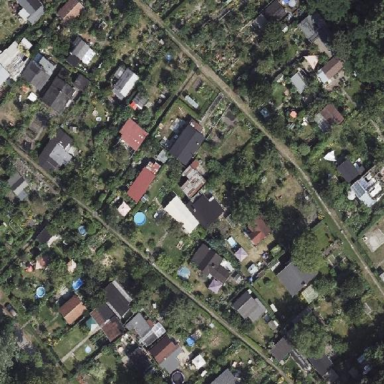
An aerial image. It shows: Allotments area.